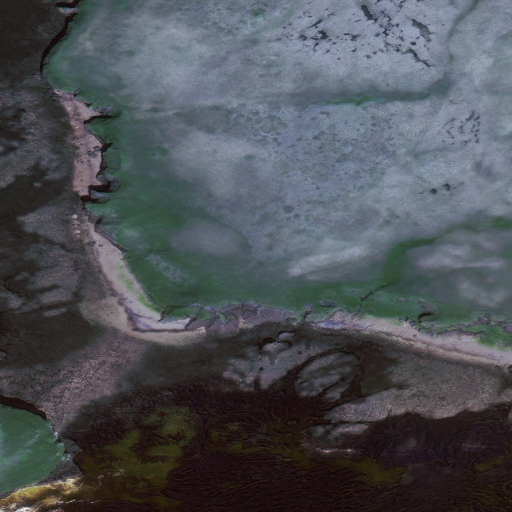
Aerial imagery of island in Alaska named Mex Island containing only unknown